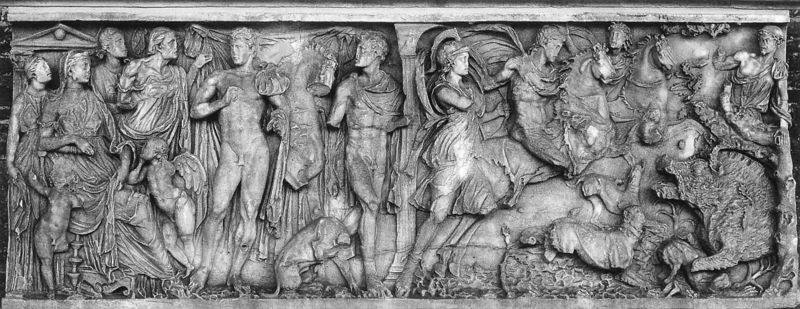
Titel: Phädra - Hippolytus - Sarkophag
Standort: Pisa, Camposanto (EU - I - Toskana)
Schlagwörter: akt, flügel, gestein, kampf, mann, nackt, frauen, menschen, frau, männer, schwarz, weiss, hund, tiere, band, falten, stein, kirche, tücher, kind, wald, pferd, pferde, reiter, engel, putto, relief, figuren, ornamente, reste, schwein, antike, torso, helm, mythologie, jagd, rom, fries, römer, kaputt, helme, grab, antik, griechen, götter, krieger, zerstört, tempel, wildschwein, putti, athene, römisch, heroen, bildhauer, menschenansammlung, kult, grabstein, zerstürt, prferde